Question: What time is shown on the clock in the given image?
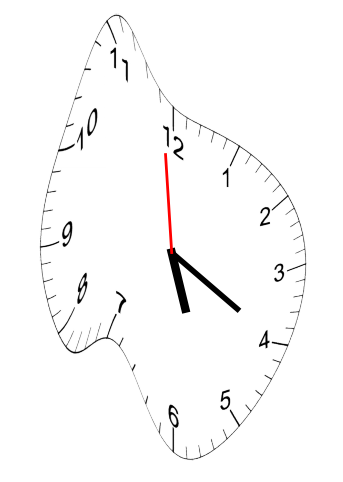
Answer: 05:19:59